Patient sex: M
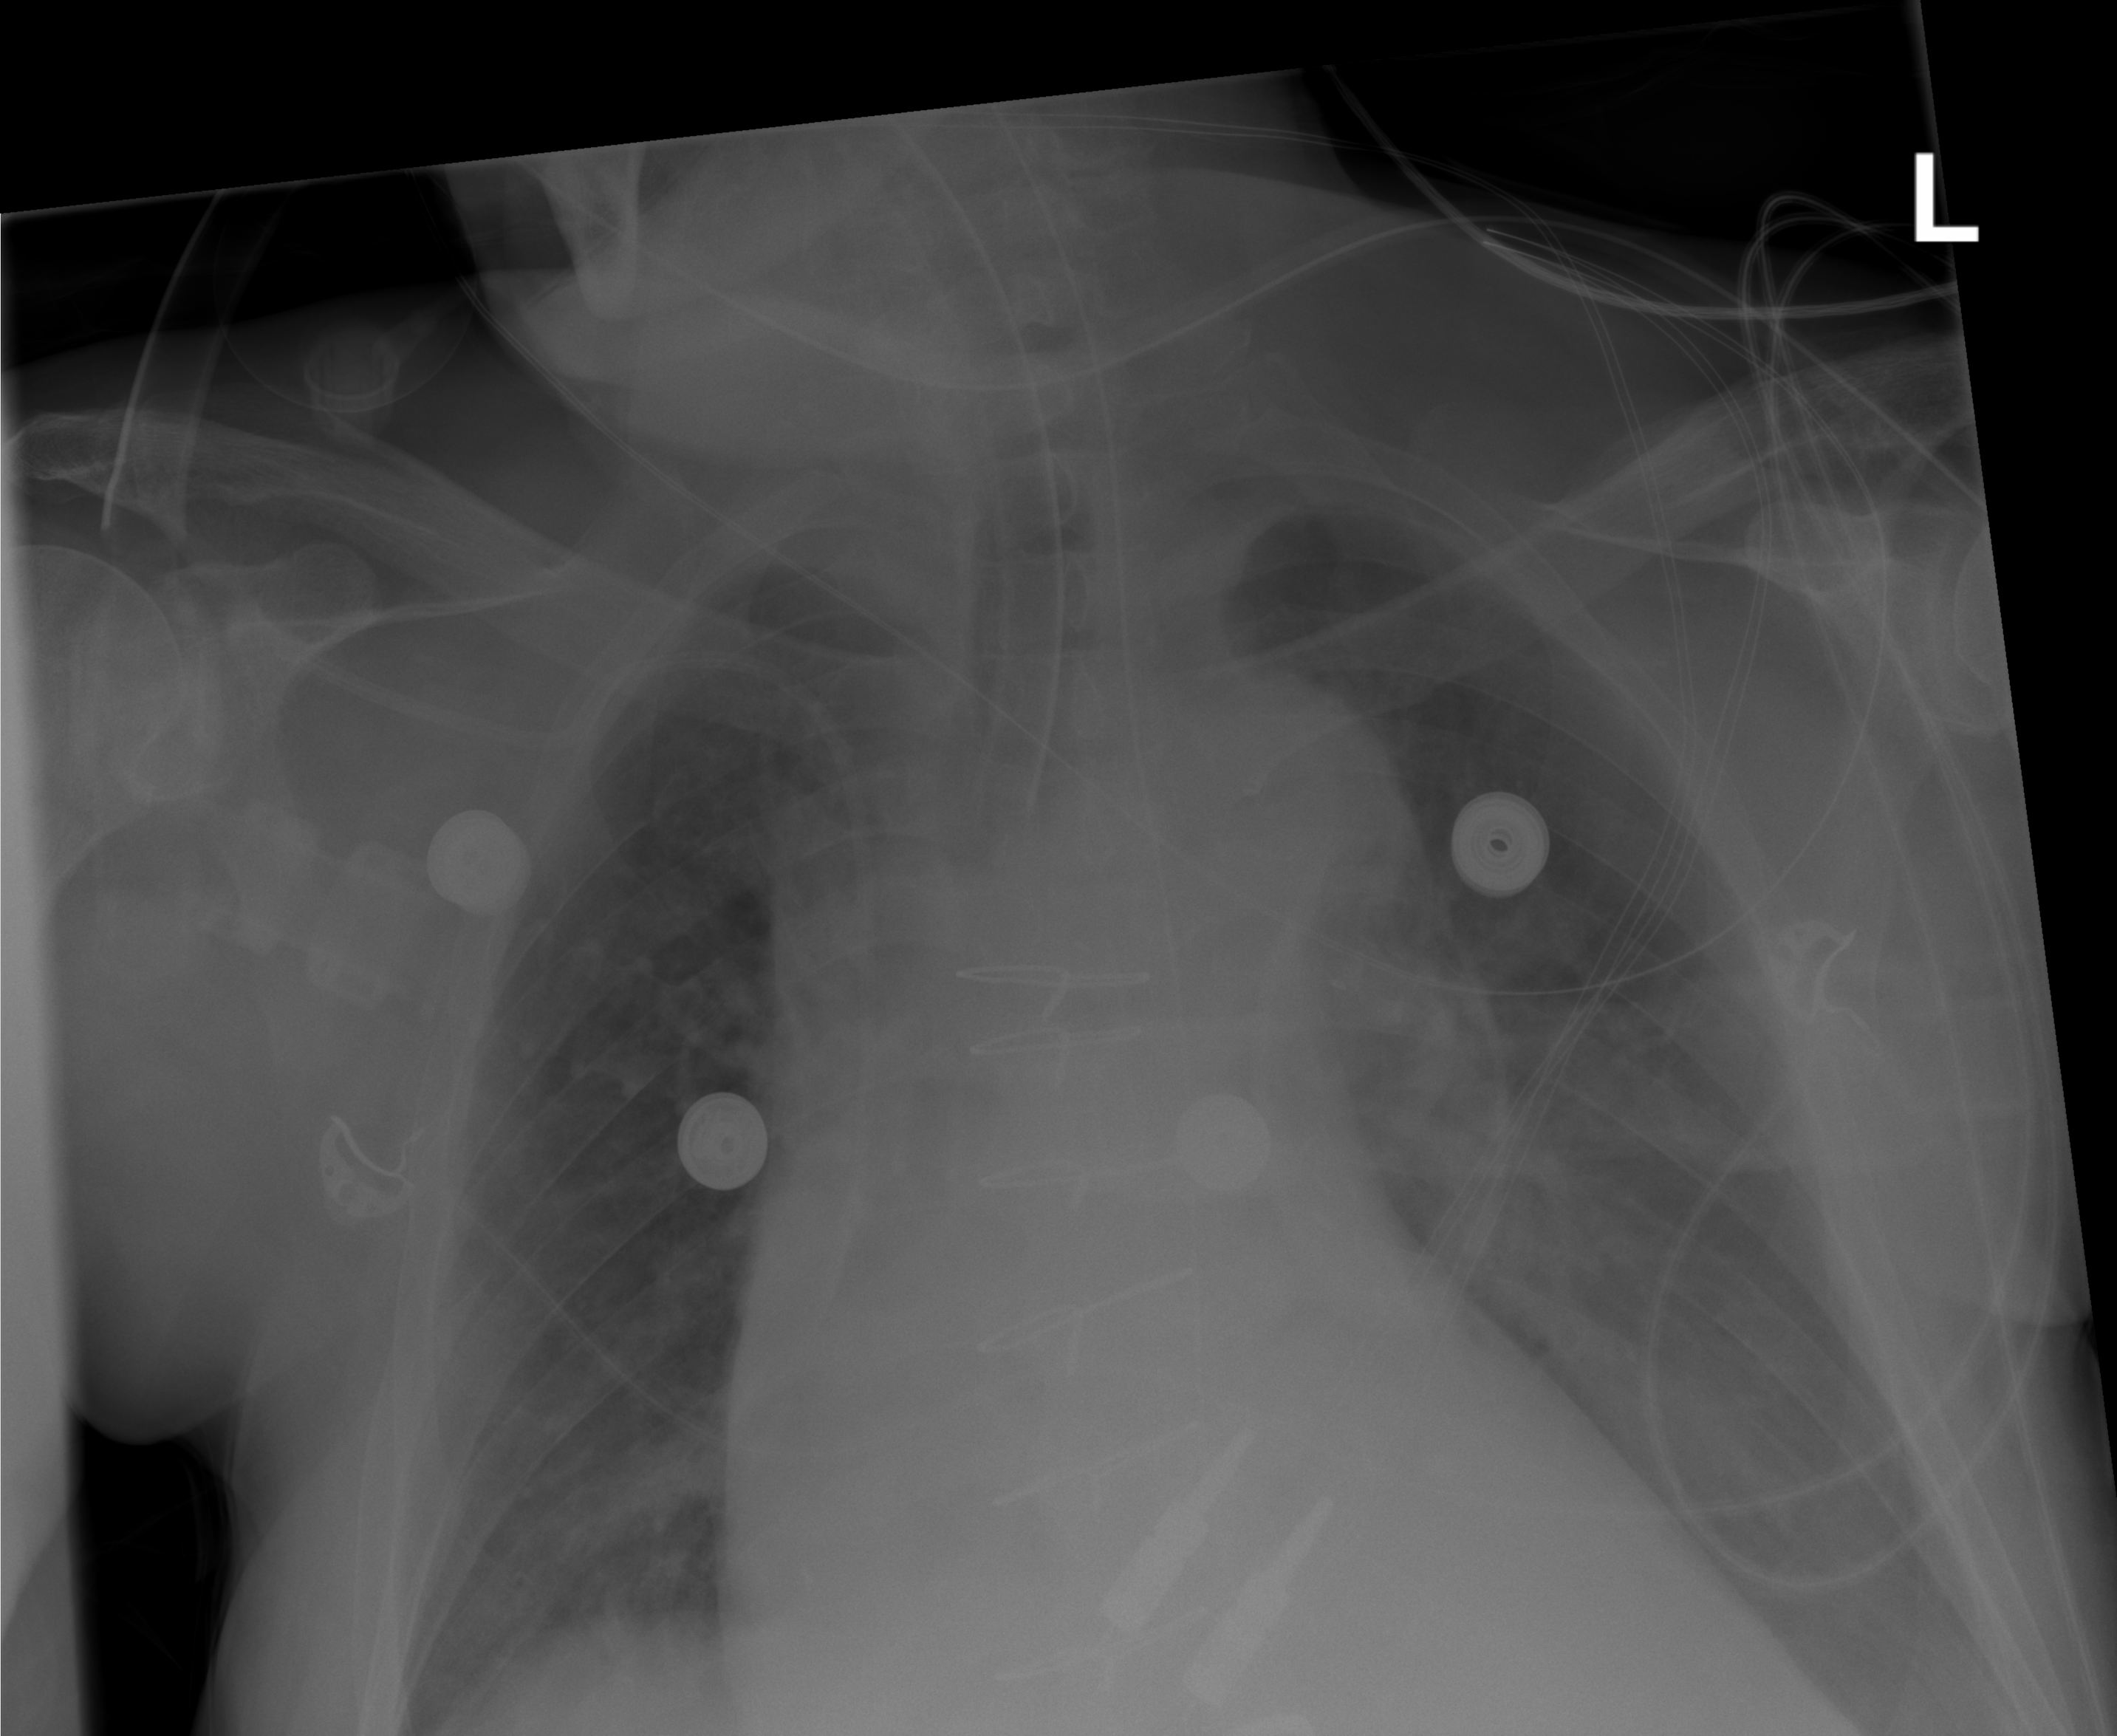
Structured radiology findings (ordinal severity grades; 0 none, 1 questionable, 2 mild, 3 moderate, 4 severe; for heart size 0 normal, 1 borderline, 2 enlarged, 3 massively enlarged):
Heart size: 3
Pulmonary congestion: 2
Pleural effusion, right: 2
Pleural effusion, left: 2
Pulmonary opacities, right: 0
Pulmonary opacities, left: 2
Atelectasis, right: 0
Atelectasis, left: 2